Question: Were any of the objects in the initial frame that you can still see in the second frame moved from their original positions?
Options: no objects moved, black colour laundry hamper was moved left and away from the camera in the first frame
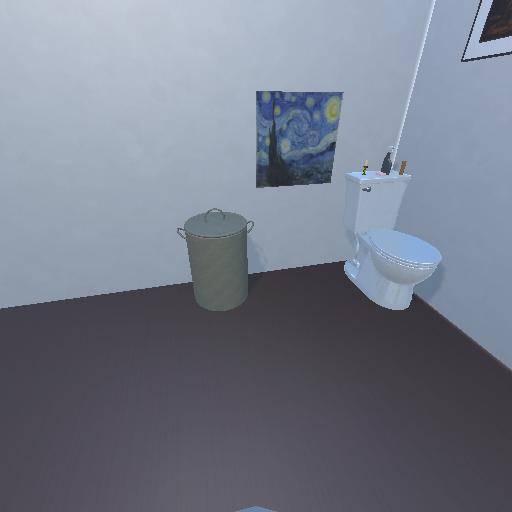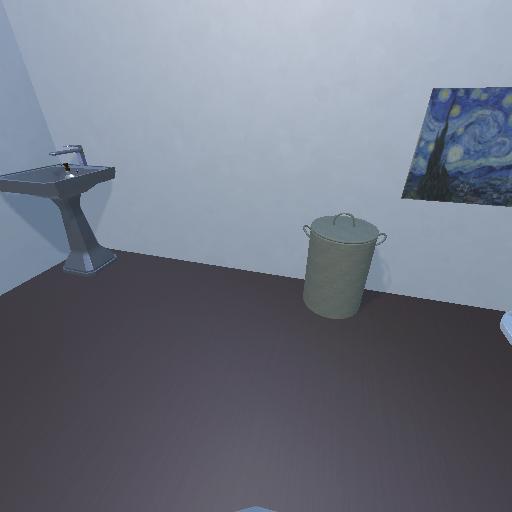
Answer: no objects moved